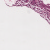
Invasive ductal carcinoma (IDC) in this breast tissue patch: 0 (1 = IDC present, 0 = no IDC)